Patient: sex F, age 60
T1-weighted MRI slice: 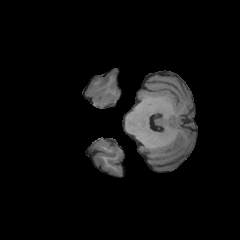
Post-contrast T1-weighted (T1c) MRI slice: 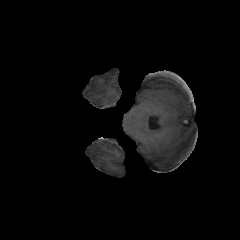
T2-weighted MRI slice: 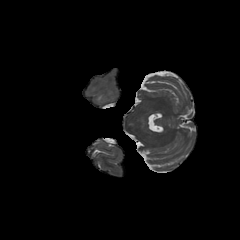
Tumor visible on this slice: yes
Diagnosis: Astrocytoma, IDH-mutant
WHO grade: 3